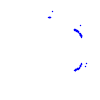
Particle: kaon